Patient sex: F
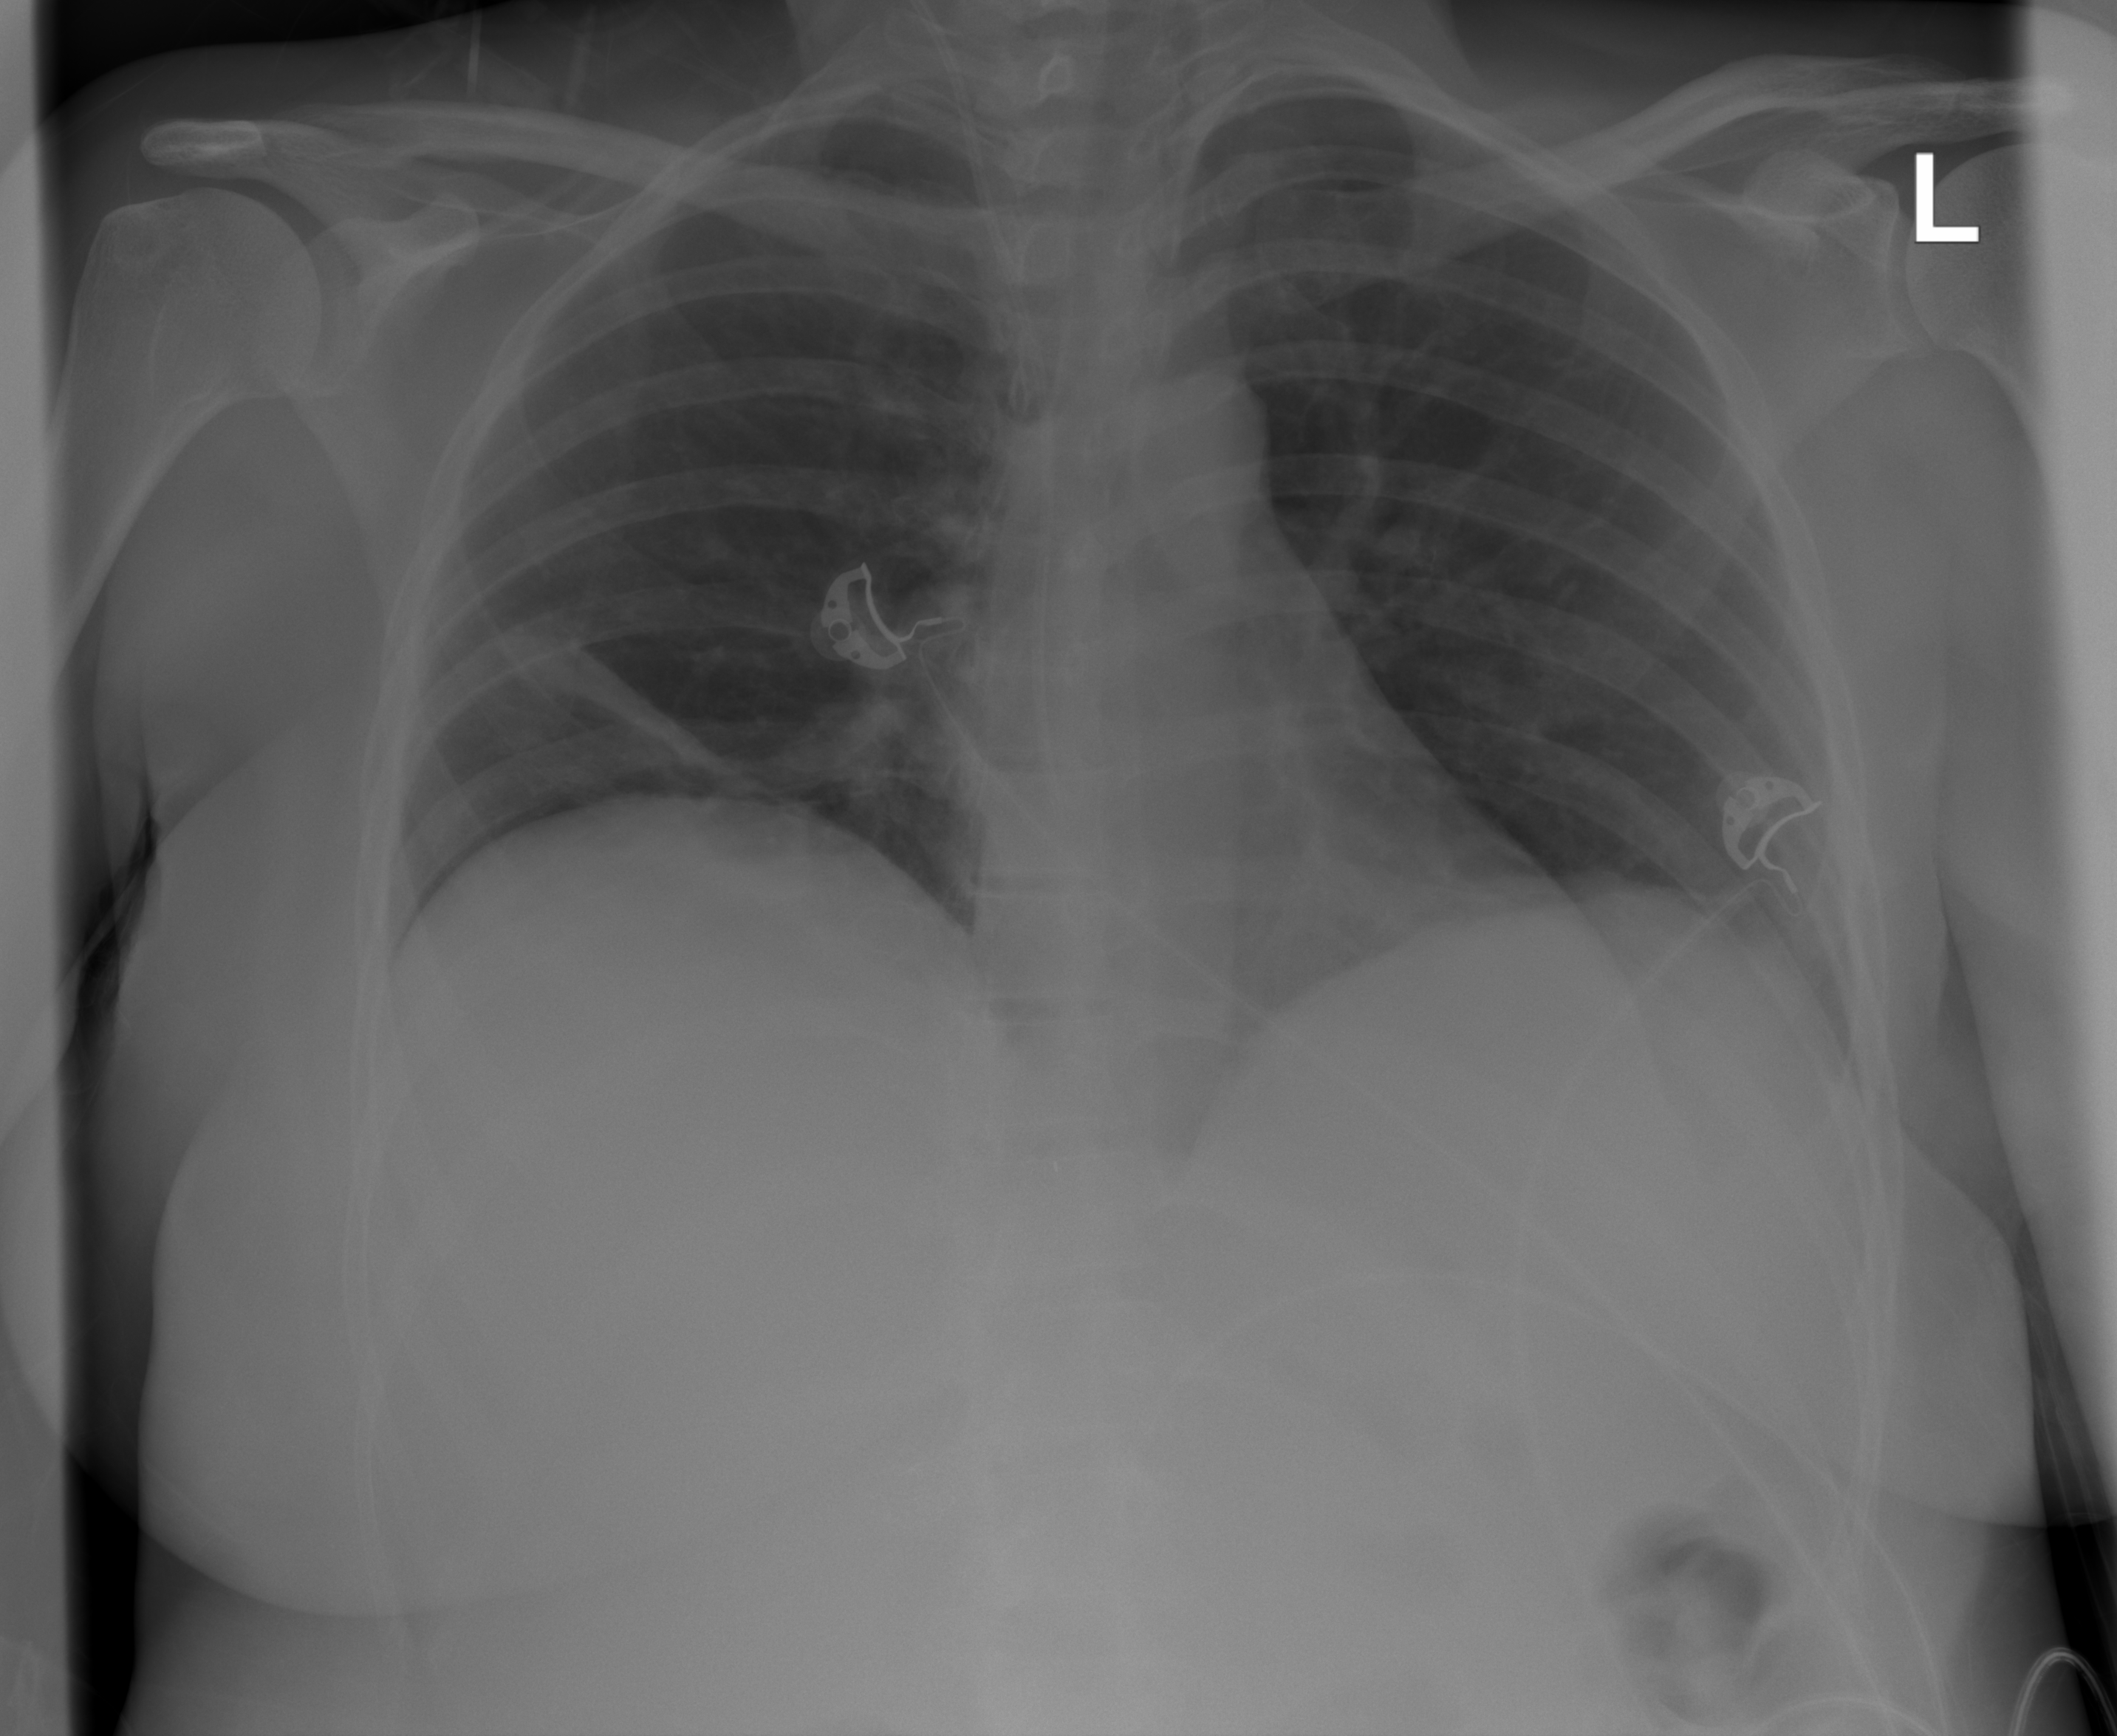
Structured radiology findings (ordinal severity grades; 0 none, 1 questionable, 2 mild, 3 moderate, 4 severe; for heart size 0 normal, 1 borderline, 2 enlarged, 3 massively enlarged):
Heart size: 0
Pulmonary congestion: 0
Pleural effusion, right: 0
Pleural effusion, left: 0
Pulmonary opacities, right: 0
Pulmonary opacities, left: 0
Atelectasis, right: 2
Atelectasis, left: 2